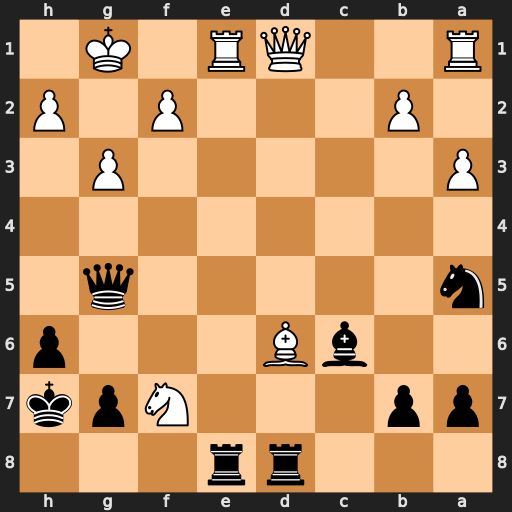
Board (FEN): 3rr3/pp3Npk/2bB3p/n5q1/8/P5P1/1P3P1P/R2QR1K1
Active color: b
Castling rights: -
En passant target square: -
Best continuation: Rxe1+ Qxe1 Qd5